Field crop: maize
Growth stage: 2
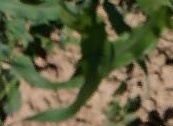
Species: maize